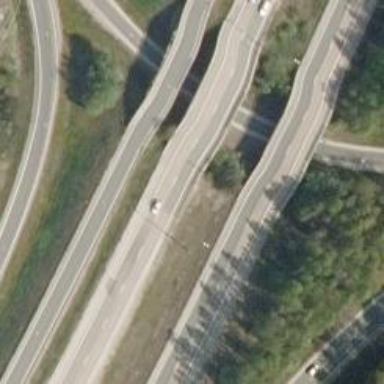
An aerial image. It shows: Bridge with asphalt surface. It is part of motorway link.